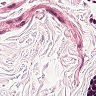
Metastatic tissue present: no